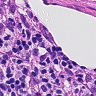
Metastatic tissue present: no